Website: slack
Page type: review-order
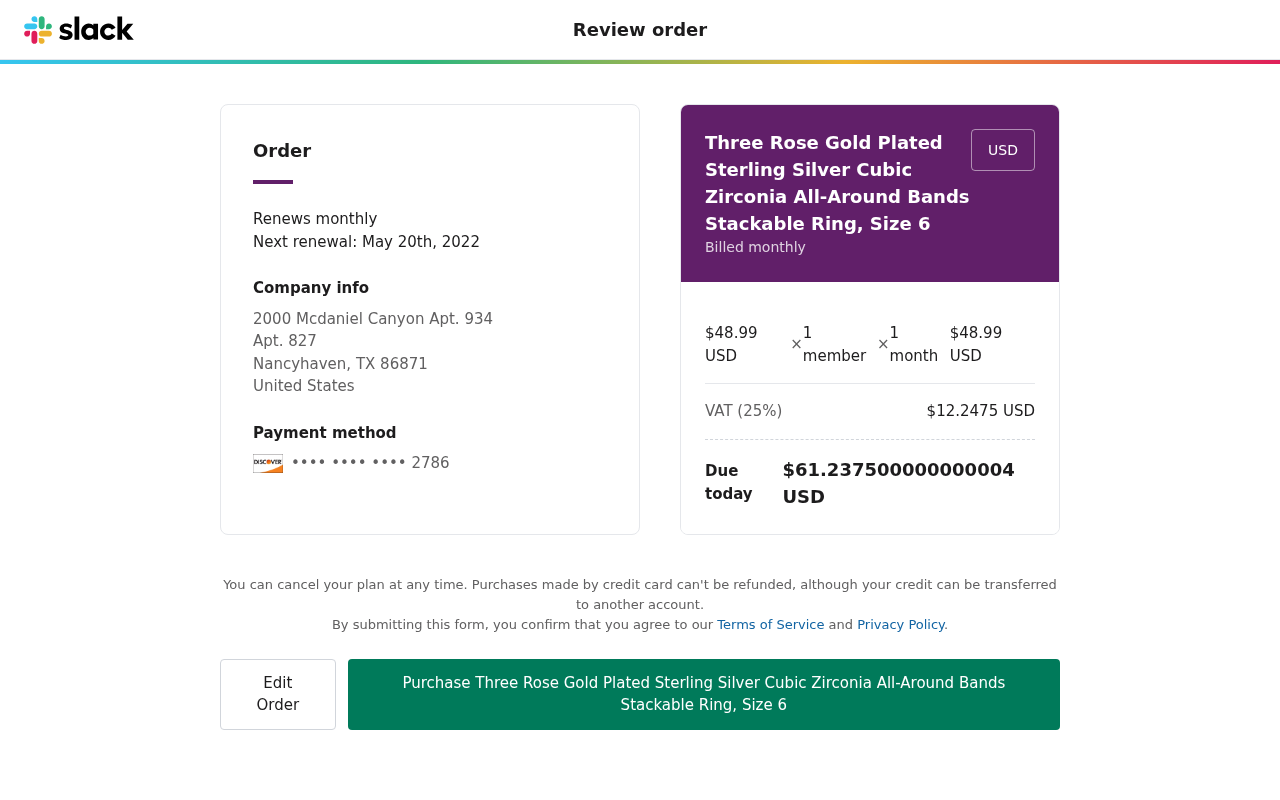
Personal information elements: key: PII_CARD_LAST4
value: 2786
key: PII_CITY_STATE_ZIP
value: Nancyhaven, TX 86871
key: PII_COUNTRY
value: United States
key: PII_STREET
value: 2000 Mcdaniel Canyon Apt. 934
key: PII_STREET2
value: Apt. 827
Product elements: key: PRODUCT1_NAME
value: Three Rose Gold Plated Sterling Silver Cubic Zirconia All-Around Bands Stackable Ring, Size 6
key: PRODUCT1_PRICE
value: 48.99
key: PRODUCT1_QUANTITY
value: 1
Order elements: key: ORDER_RENEWAL_DATE
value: May 20th, 2022
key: ORDER_SUBTOTAL
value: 48.99
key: ORDER_TAX
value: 12.2475
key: ORDER_TOTAL
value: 61.237500000000004